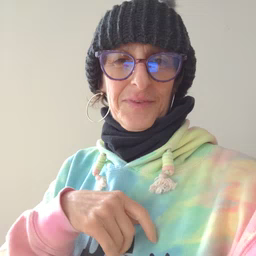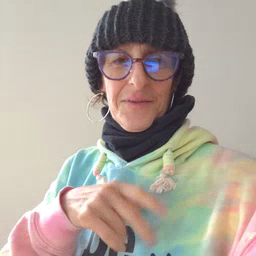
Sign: bug